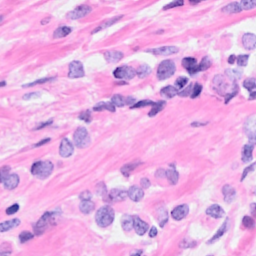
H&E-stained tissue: Breast